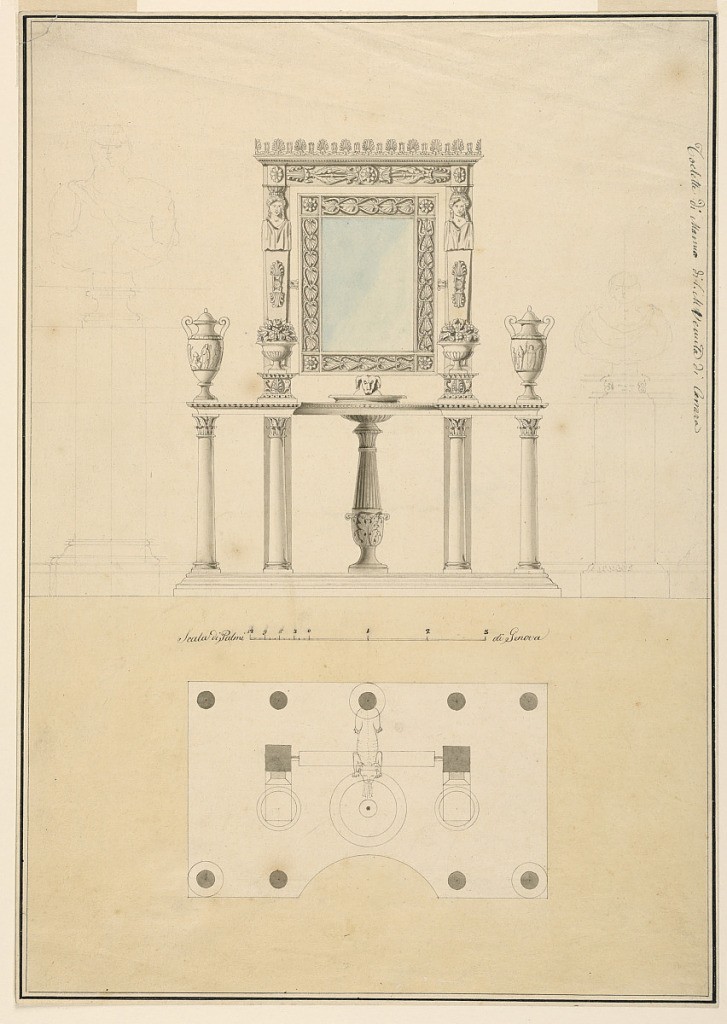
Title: Elevation and Plan of Wash Basin and Mirror in Carrara Marble
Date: early 19th century
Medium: Pen and black ink, brush and yellow, gray and blue wash, graphite on wove paper
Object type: Drawing
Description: Elevation and plan of a washstand with mirror.  On either side are two pedestals each with a ceramic vase and an amphora sitting on top.